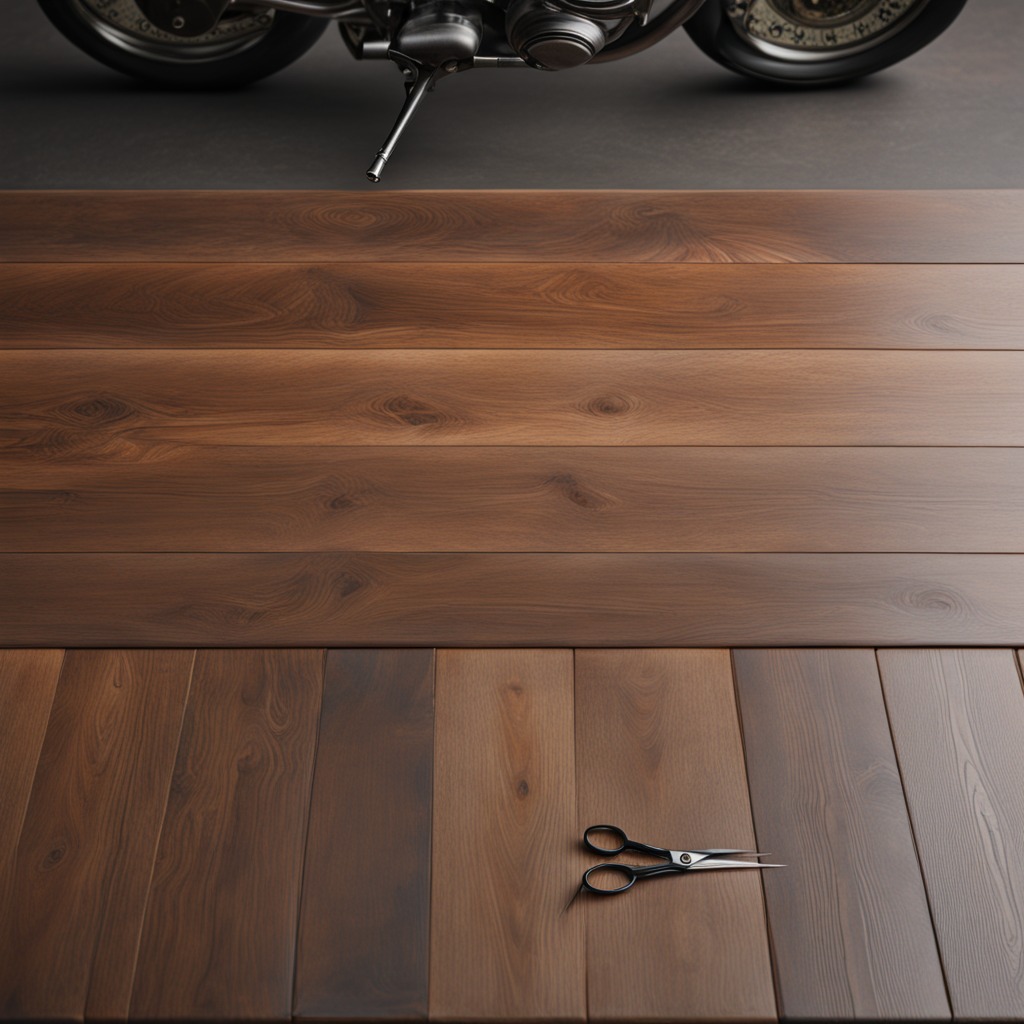
A scissor is lying on the oil-spilled wooden table in a vintage motorcycle garage.